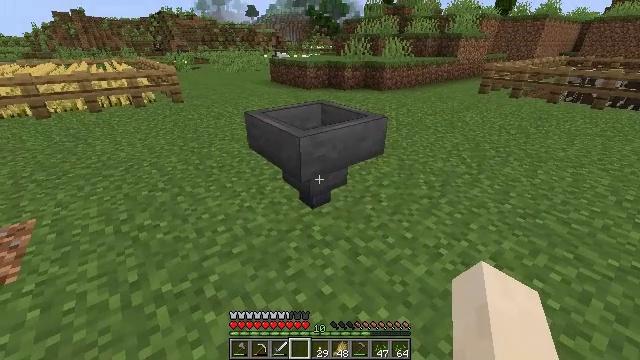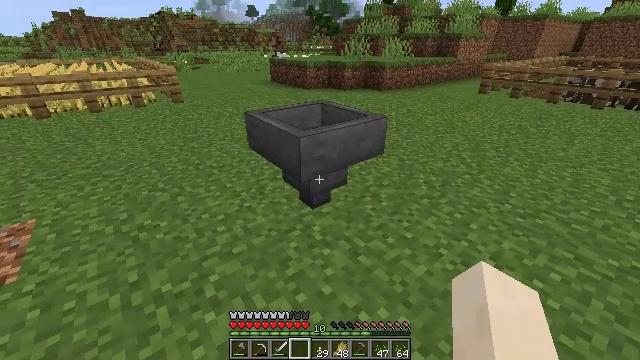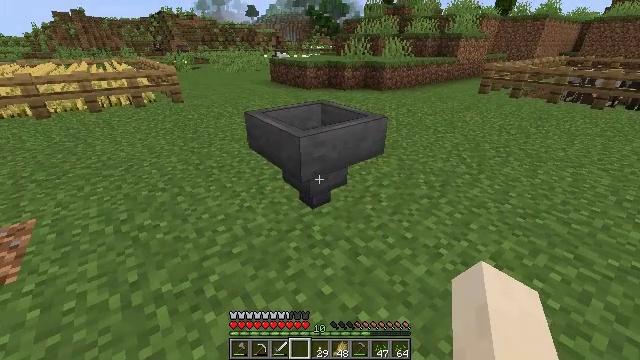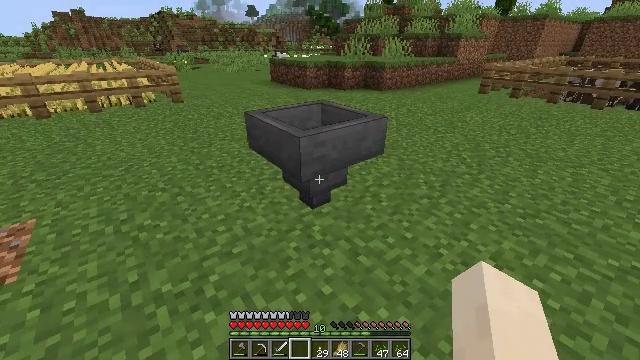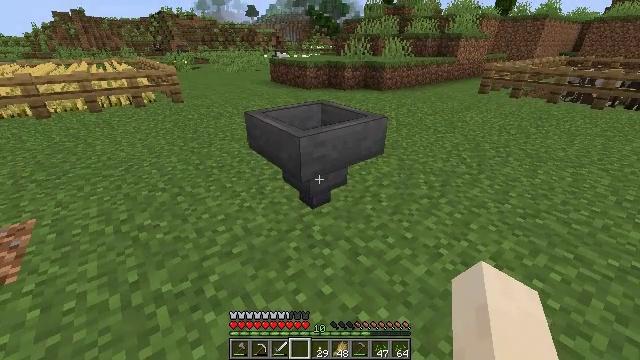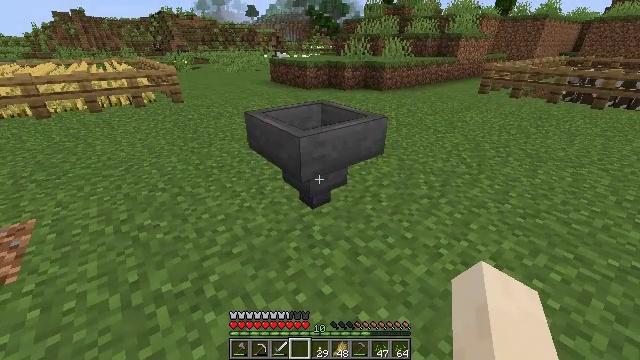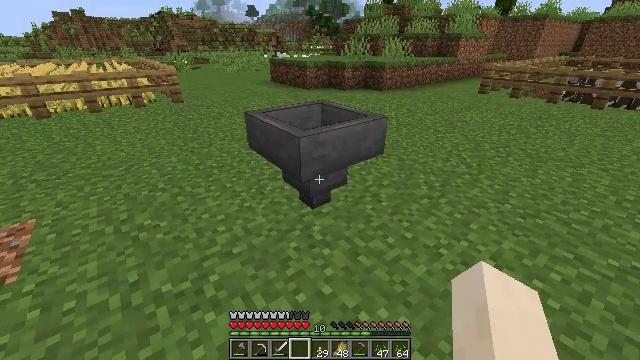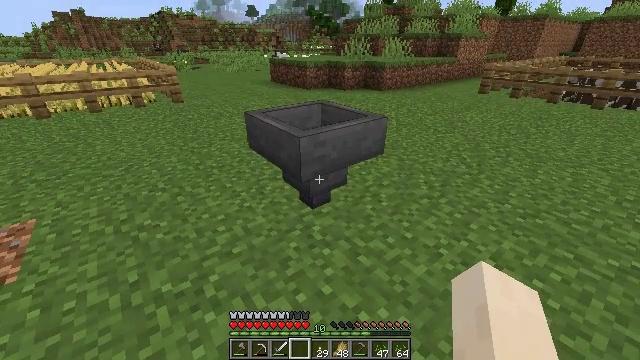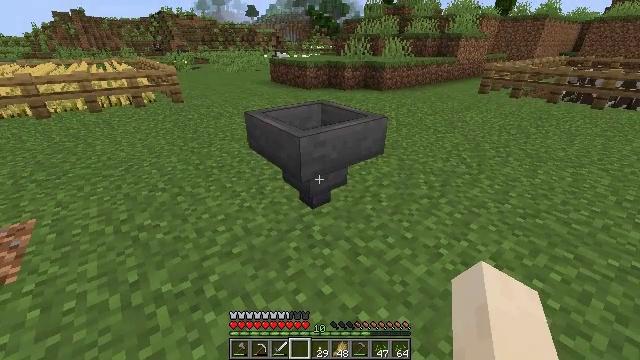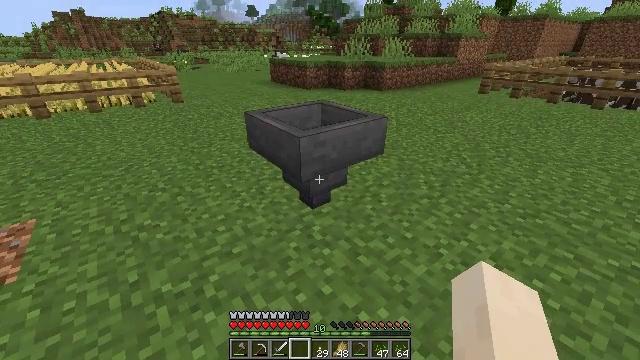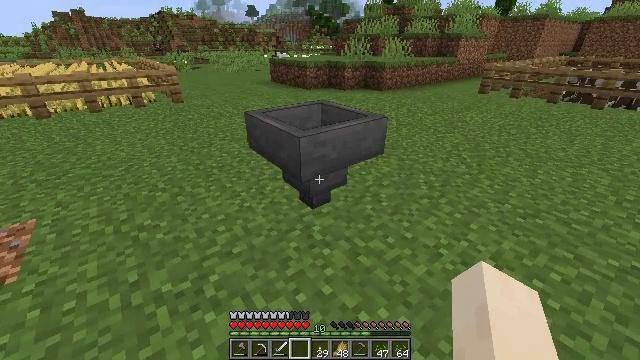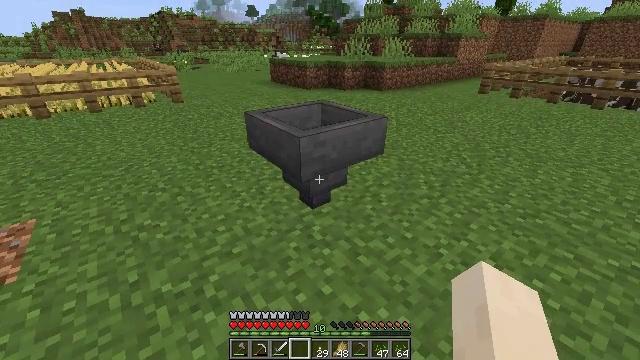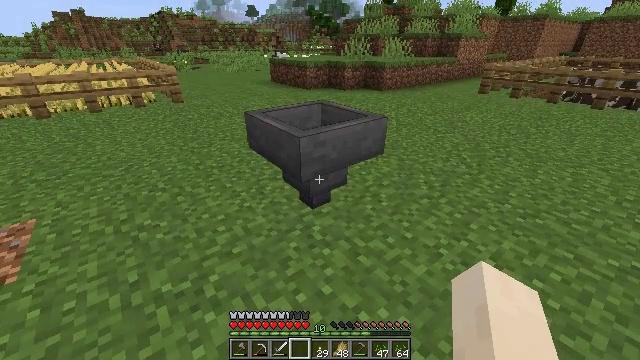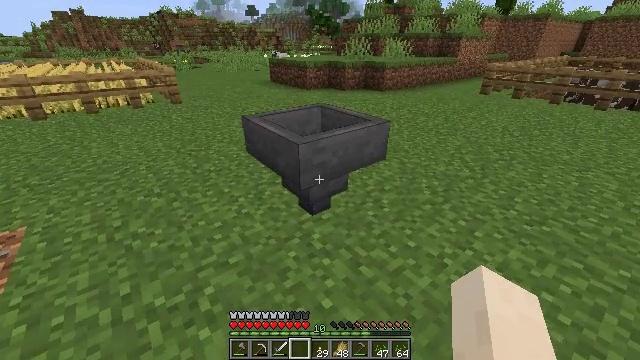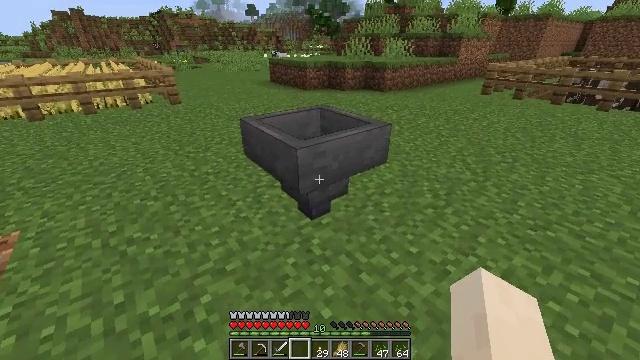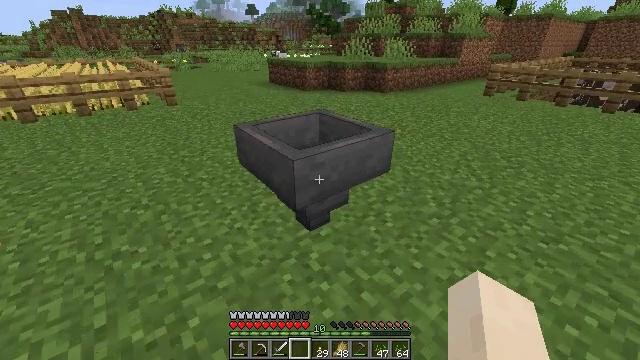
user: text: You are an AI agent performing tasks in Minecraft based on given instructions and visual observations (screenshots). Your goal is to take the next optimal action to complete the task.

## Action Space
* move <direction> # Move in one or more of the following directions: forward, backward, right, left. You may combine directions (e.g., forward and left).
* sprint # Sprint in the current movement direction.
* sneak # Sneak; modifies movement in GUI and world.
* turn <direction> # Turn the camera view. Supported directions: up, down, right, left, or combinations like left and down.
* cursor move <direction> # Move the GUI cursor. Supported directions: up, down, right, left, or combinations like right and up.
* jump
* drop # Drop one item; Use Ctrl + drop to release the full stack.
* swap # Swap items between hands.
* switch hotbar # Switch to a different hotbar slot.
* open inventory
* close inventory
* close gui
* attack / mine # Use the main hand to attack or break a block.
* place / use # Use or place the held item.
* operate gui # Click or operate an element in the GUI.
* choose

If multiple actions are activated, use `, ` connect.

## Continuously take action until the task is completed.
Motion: motion action
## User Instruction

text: Get the hopper into inventory.
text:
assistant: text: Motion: no_op
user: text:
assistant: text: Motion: no_op
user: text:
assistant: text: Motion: no_op
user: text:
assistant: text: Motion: no_op
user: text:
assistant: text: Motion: no_op
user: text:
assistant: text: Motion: no_op
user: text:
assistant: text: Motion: no_op
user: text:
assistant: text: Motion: no_op
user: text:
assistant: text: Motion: no_op
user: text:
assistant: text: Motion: no_op
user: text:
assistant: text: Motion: no_op
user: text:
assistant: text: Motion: no_op
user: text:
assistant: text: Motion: move forward
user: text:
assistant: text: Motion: move forward
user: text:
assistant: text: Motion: move forward
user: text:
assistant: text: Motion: move forward
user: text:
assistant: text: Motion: no_op
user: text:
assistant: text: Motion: no_op
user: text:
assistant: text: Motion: no_op
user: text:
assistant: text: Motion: no_op
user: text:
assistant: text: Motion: no_op
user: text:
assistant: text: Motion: no_op
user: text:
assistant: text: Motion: no_op
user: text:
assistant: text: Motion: no_op
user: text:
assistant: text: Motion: no_op
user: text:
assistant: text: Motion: no_op
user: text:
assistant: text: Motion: no_op
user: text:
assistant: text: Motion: no_op
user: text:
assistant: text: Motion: no_op
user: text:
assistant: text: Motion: no_op